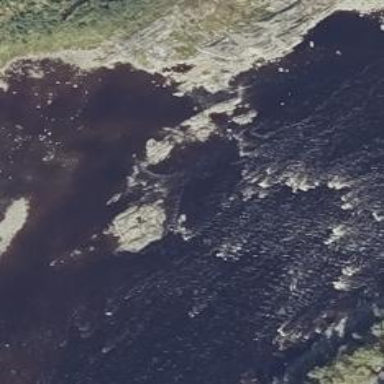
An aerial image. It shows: Rapids in the waterway.